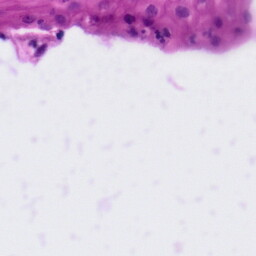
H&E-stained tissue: Tonsil